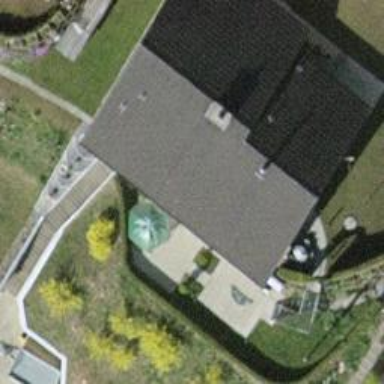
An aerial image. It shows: Small solar photovoltaic panel generator installed on roof.